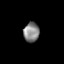
Tissue: skin
Cell type: Others
Senescence score: 0.6799
Nuclear area (px): 305
Mean DAPI intensity: 133.167